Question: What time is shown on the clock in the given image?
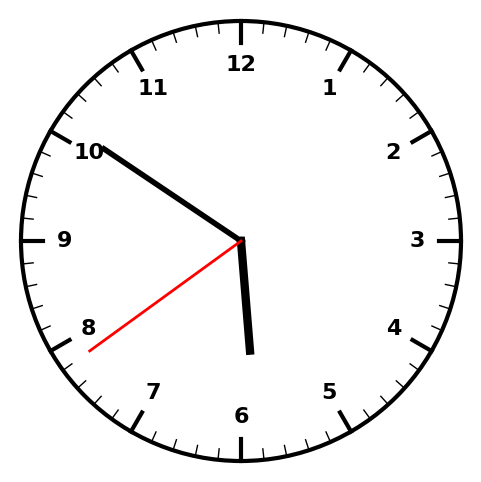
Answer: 05:50:39